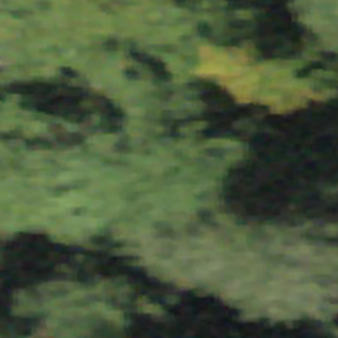
Label: other